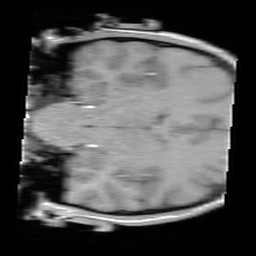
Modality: FLASH
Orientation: coronal
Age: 22
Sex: male
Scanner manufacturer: siemens
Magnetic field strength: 3 T
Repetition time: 0.245 s
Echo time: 0.0026 s